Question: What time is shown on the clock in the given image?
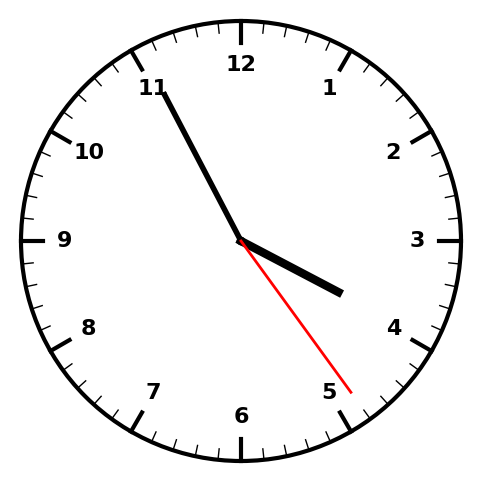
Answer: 03:55:24